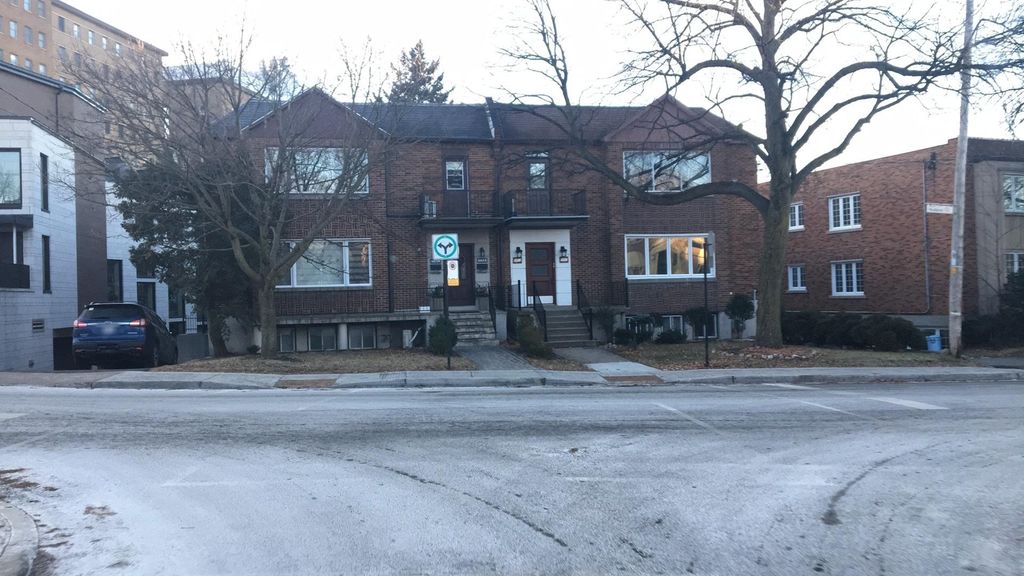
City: montreal